The image folds the raw vibration samples of a bearing signal into a 2-D grayscale square (signal-to-image encoding). Classify the bearing condition as one of: normal, inner_race, outer_race, ball.
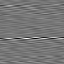
Answer: inner_race